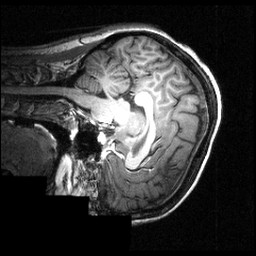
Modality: T1w
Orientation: sagittal
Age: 22
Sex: female
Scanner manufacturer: siemens
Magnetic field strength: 3.951 T
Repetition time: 1.5 s
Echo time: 0.00335 s